Question: I'm making my first game for Windows Phone (XNA). I use Accelerometer to change the position of a crosshair on the screen:

Here is the code in my function (note that Accelerometer is local variable declared only in this function):
'''
Accelerometer accelerometer = new Accelerometer();
accelerometer.CurrentValueChanged += accelerometer_CurrentValueChanged;
accelerometer.Start();
'''
And the event handler:
'''
void accelerometer_CurrentValueChanged(object sender, SensorReadingEventArgs<AccelerometerReading> e)
{
lock (accelerometerVectorLock)
{
accelerometerVector = new Vector3(
(float)e.SensorReading.Acceleration.X,
(float)e.SensorReading.Acceleration.Y,
(float)e.SensorReading.Acceleration.Z);
}
}
'''
This works fine on Windows Phone Emulator, and on my Nokia Lumia 520 connected to the computer and launching from Visual Studio, however when I launch the game in the phone (not connected to the computer), the accelerometer_CurrentValueChanged event appears to be called only once, on application startup.
My solution was to make the accelerometer a member of my Game class, then code in Initialize() like this:
'''
accelerometer = new Accelerometer();
accelerometer.CurrentValueChanged += accelerometer_CurrentValueChanged;
accelerometer.Start();
'''
So my question is, And why is there a difference between application launched from VS and normally, even on the same device?
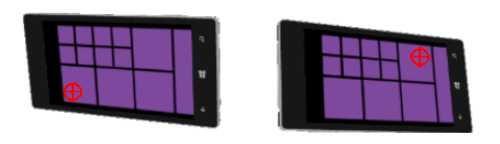
Answer: > Why this solution works?
This solution works because you're keeping a reference to the accelerometer. Windows Phone applications, like all .NET applications, use an automated system for memory management. A background process, called garbage collector, inspects the objects in a regular basis, detects those who are not referenced anymore, and clean them. If you declare accelerometer as a local variable, it won't be referenced anymore when the function exits, and will therefore be cleaned. When you declare it as a member of your class, it will be alive for as long as your class lives.
> Why the difference between application launched from VS and normally, on the same device?
When launching the code from Visual Studio, a debugger is attached. To help you debugging, it has some impacts on the way the code executes. Notably, it makes the garbage collector way less aggressive. It explains why you didn't have this issue when testing with the debugger attached. Note that you can achieve the same result by pressing + in Visual Studio: it'll start the application without attaching the debugger.